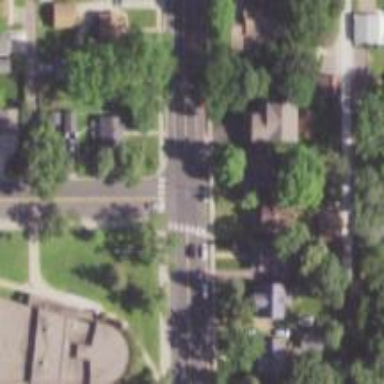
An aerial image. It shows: Marked crossing on the road.